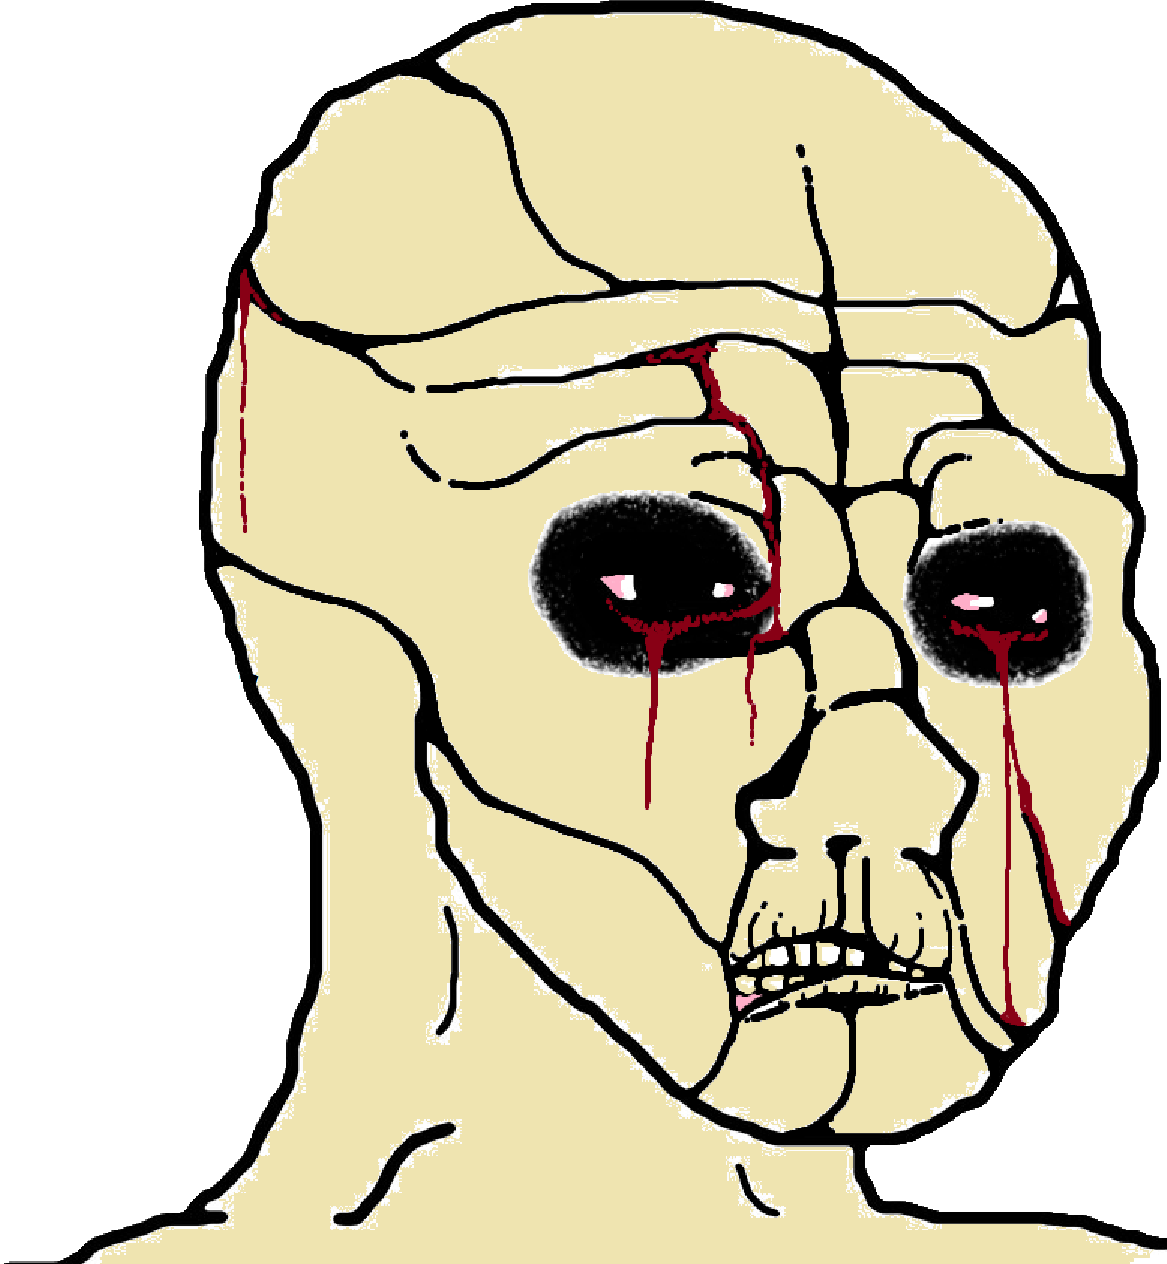
Label: 5_Oomer